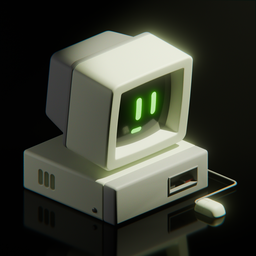
Label: electronics